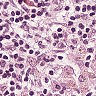
Metastatic tissue present: no